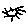
Label: sun